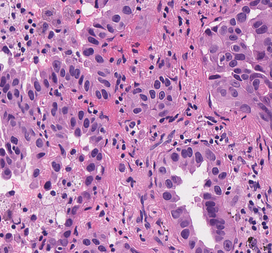
Tumor epithelial tissue: yes
Tumor-associated stroma tissue: yes
Normal tissue: no